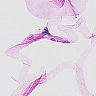
Metastatic tissue present: no